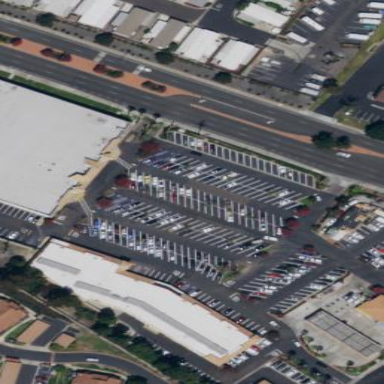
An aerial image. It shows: Retail area.